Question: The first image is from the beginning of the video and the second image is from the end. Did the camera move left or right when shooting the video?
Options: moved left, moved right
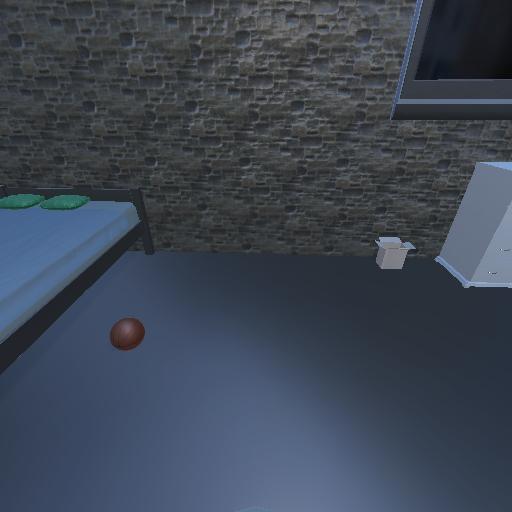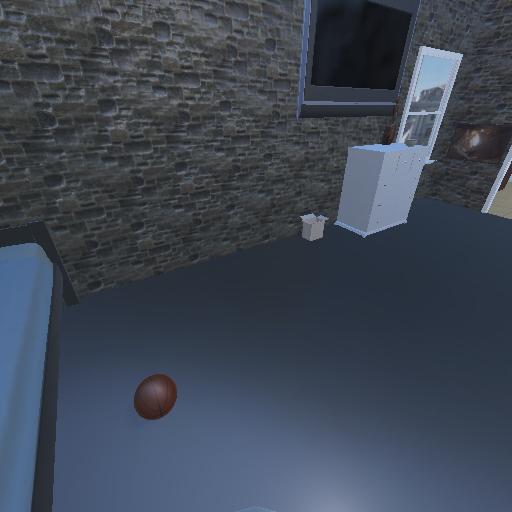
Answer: moved left